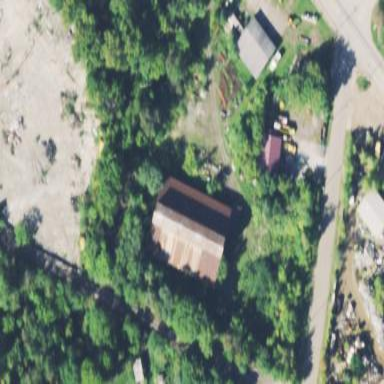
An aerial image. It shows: Warehouse building.